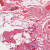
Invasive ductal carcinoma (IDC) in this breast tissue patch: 0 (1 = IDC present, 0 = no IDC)